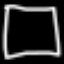
Label: square